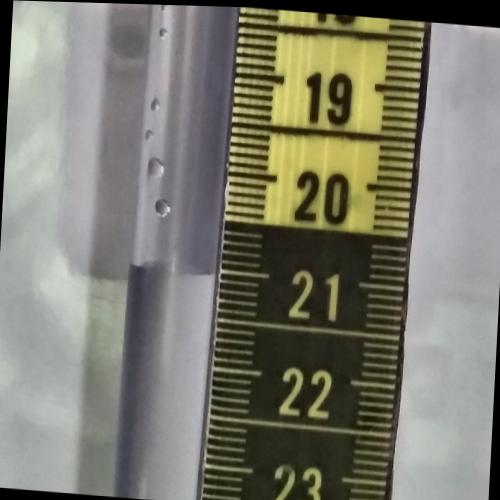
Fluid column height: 21.1 cm